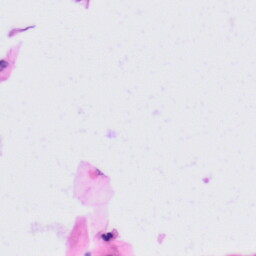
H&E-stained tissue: Tonsil